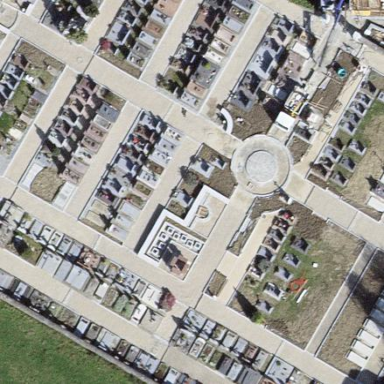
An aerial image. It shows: Cemetery.